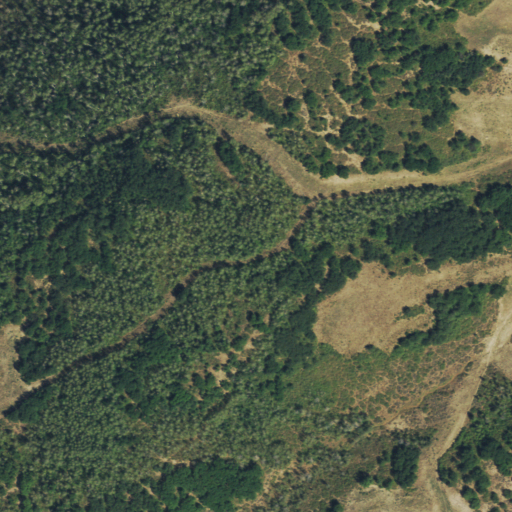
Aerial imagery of mountain in Colorado named West Flatiron containing deciduous forest and shrub